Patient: sex M, age 48
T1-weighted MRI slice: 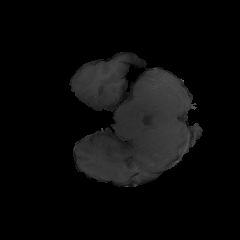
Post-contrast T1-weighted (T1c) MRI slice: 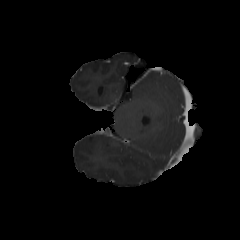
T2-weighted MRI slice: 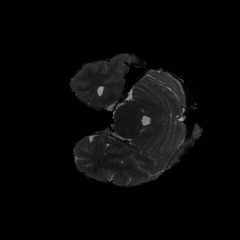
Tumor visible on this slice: no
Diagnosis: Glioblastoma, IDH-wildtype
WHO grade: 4